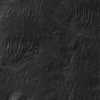
Label: not_dusty